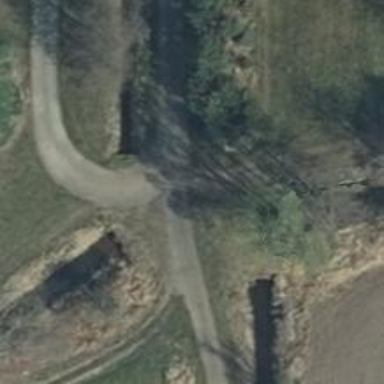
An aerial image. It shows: Culvert tunnel.